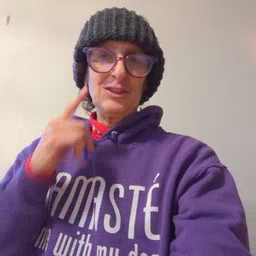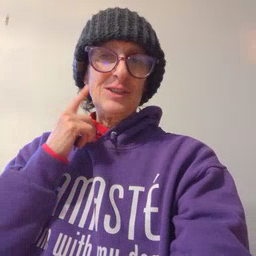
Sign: cheek